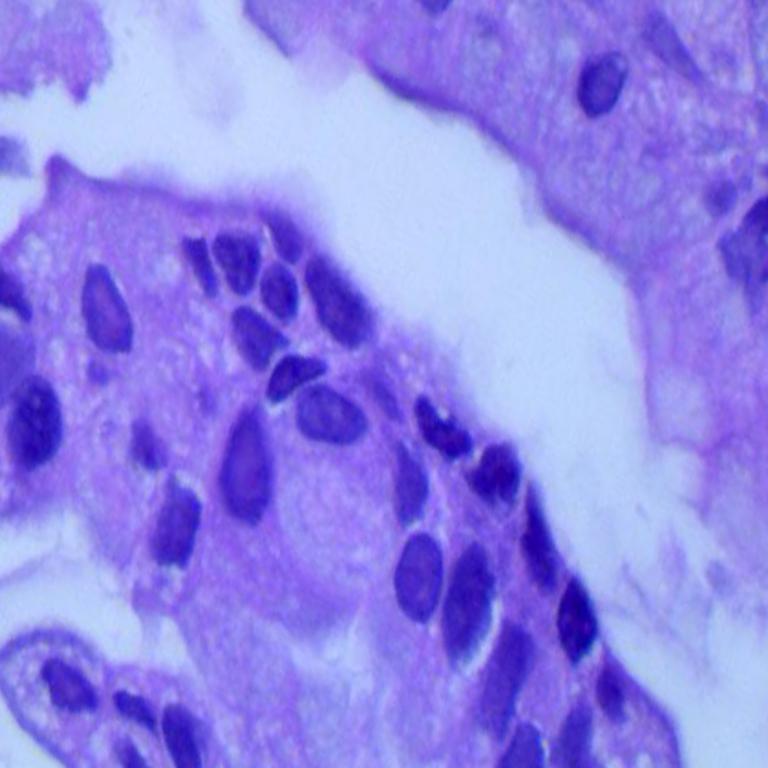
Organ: lung
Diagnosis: adenocarcinomas